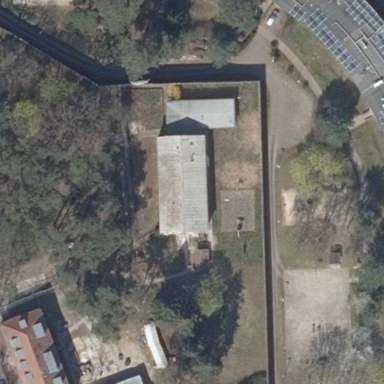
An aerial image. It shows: Prison surrounded by wall.